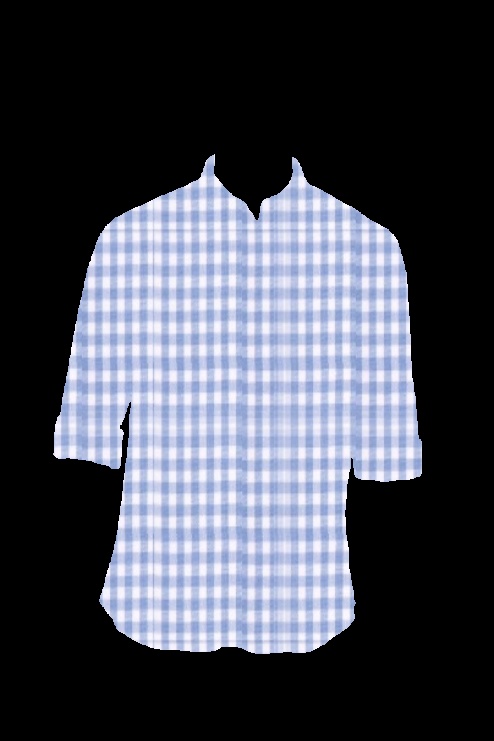
blue gingham button up tee